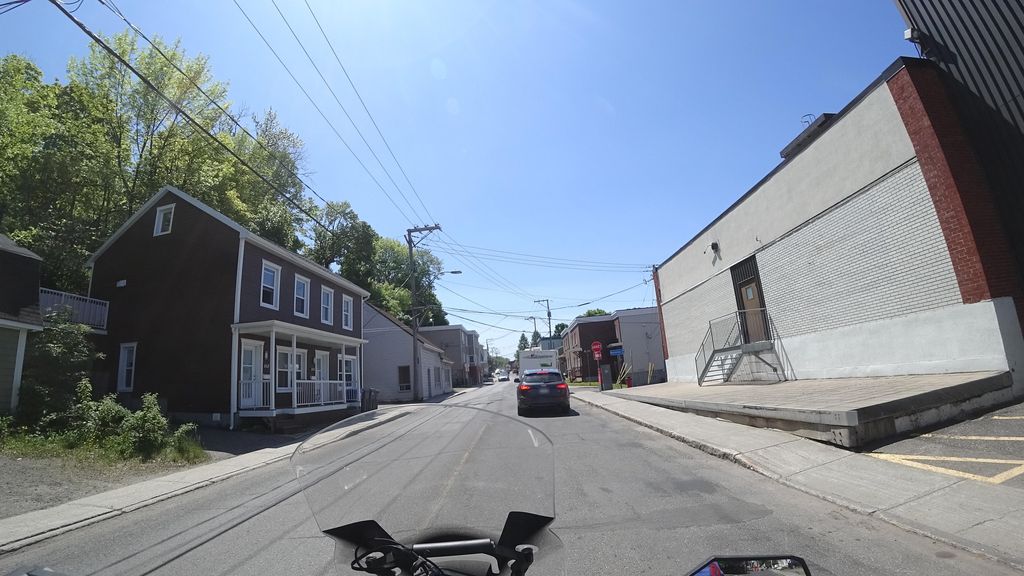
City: quebec_city